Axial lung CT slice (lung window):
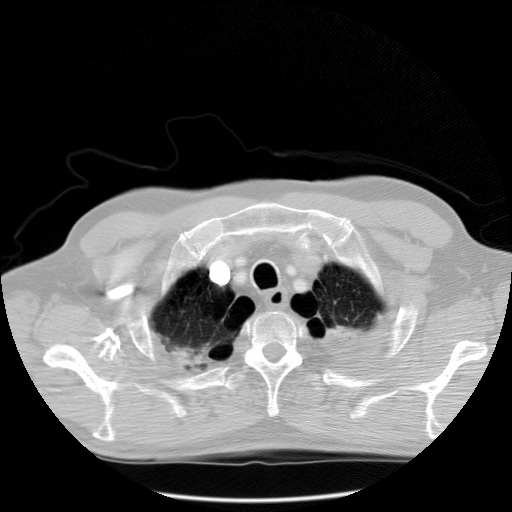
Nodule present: no